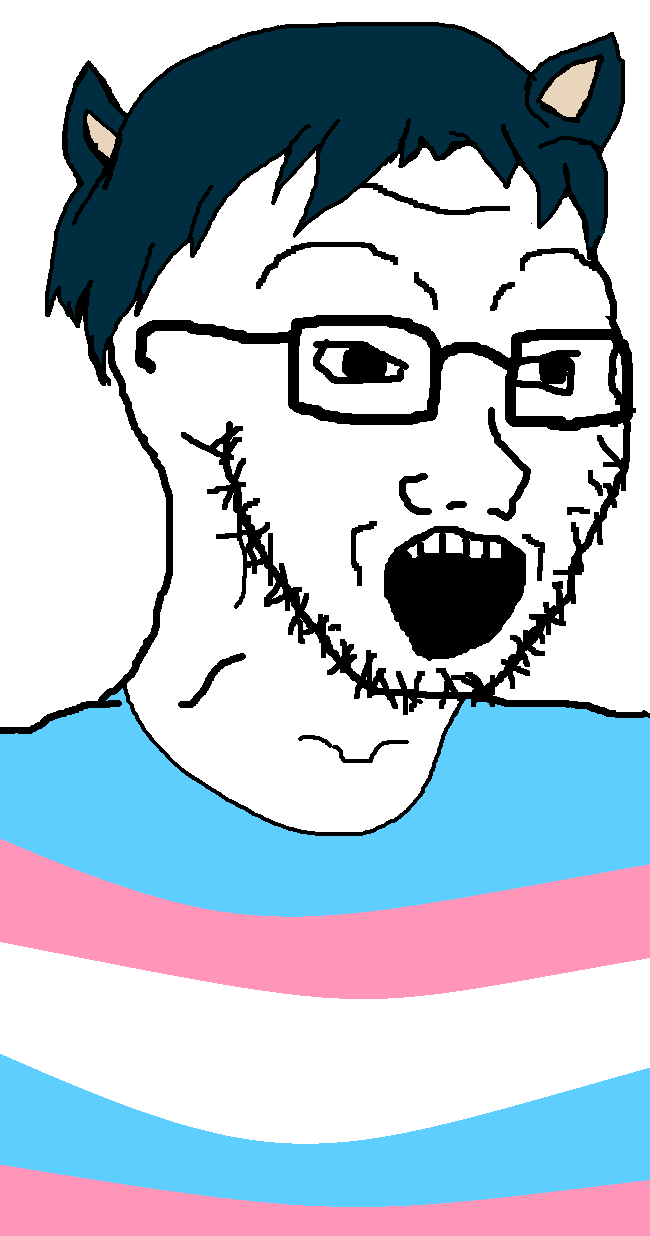
Label: 5_Soyjak